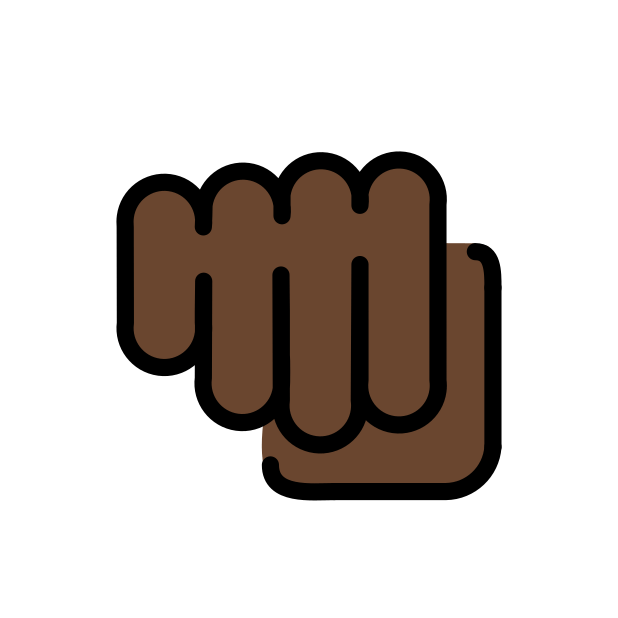
oncoming fist: dark skin tone